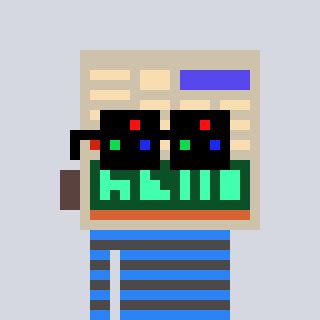
a pixel art character with square black sunglasses, a calculator-shaped head and a grayscale-colored body on a cool background